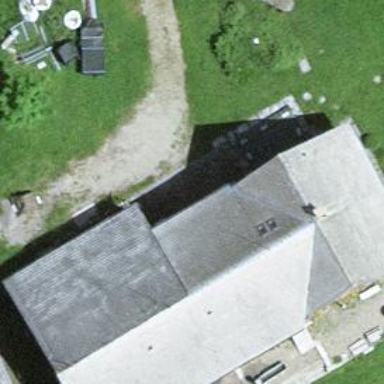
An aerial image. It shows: Gabled barn with distinct roof shape.